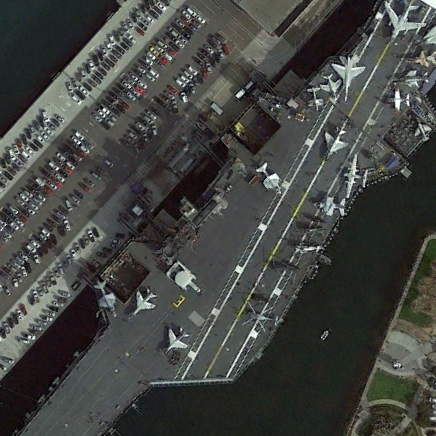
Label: aircraft_carrier